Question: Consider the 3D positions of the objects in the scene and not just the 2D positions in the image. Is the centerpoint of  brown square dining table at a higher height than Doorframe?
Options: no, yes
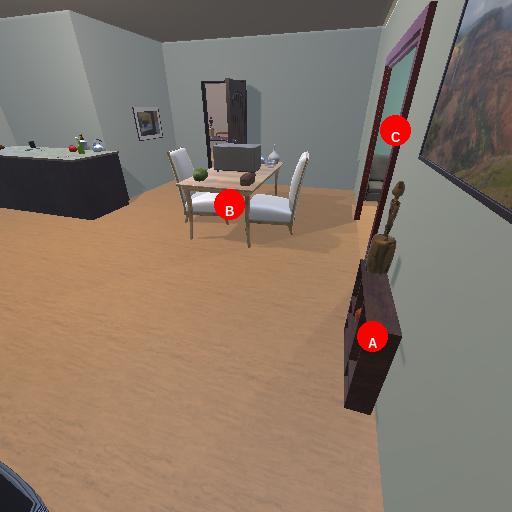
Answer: no